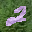
Label: 2